Field crop: tomato
Growth stage: 1
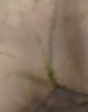
Species: cyperus